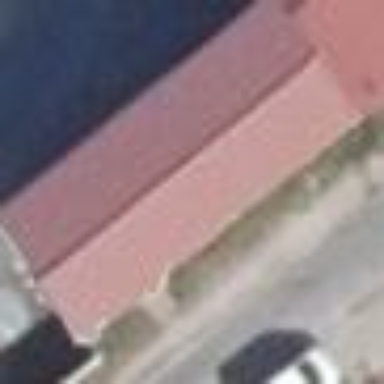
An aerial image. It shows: Retail building.